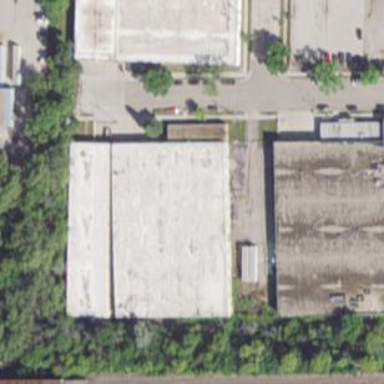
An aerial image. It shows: Warehouse.